Field crop: maize
Growth stage: 2
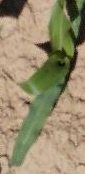
Species: maize